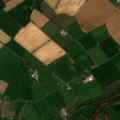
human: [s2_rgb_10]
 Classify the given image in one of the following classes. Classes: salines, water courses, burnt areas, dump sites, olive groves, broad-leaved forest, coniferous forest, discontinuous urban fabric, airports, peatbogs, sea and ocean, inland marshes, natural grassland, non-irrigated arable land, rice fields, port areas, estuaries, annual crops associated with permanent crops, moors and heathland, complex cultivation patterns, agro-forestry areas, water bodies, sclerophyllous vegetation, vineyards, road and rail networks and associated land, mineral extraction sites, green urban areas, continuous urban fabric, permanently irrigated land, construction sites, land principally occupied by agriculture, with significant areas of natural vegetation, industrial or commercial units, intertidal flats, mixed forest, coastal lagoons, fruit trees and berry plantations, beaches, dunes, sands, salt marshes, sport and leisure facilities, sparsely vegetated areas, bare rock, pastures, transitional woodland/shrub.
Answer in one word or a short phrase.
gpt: non-irrigated arable land, pastures